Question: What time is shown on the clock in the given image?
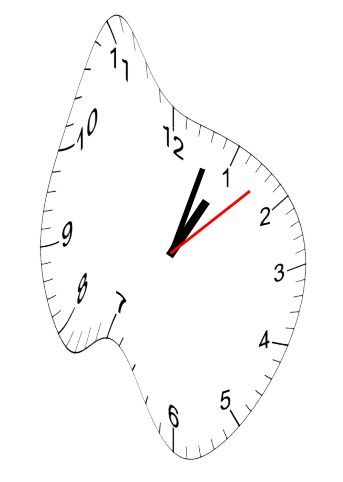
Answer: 01:03:08